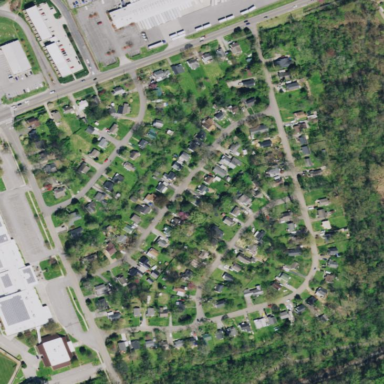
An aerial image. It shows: Single-family residential area in neighborhood setting.